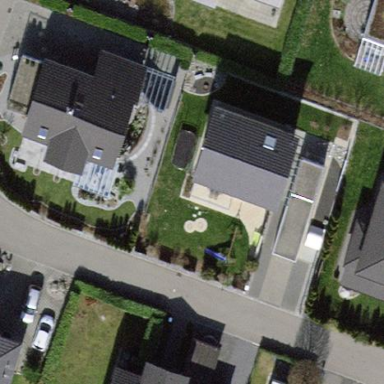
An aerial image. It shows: Detached building.